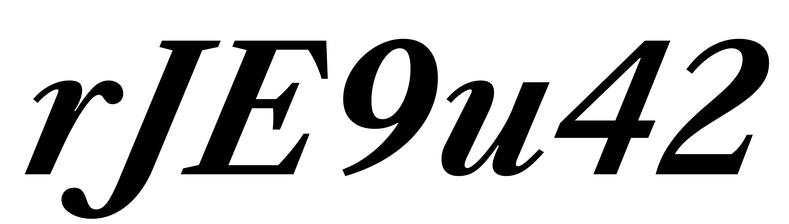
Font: LibreCaslonText-Italic_Bold_Italic